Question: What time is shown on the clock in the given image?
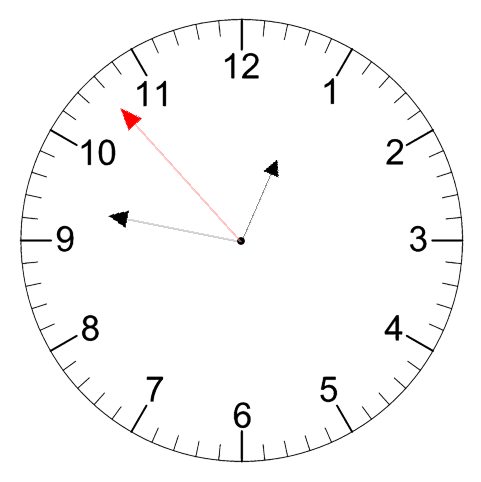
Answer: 12:46:53